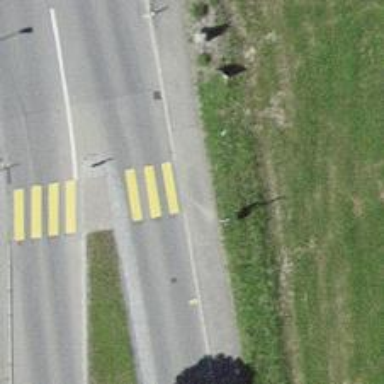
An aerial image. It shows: Bus stop with platform for public transport.